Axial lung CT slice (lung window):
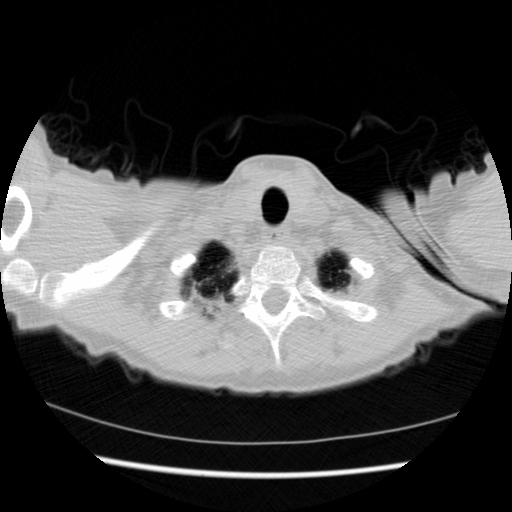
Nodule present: no